Field crop: maize
Growth stage: 1
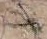
Species: salsola